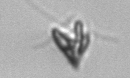
Label: Pyramimonas_longicauda